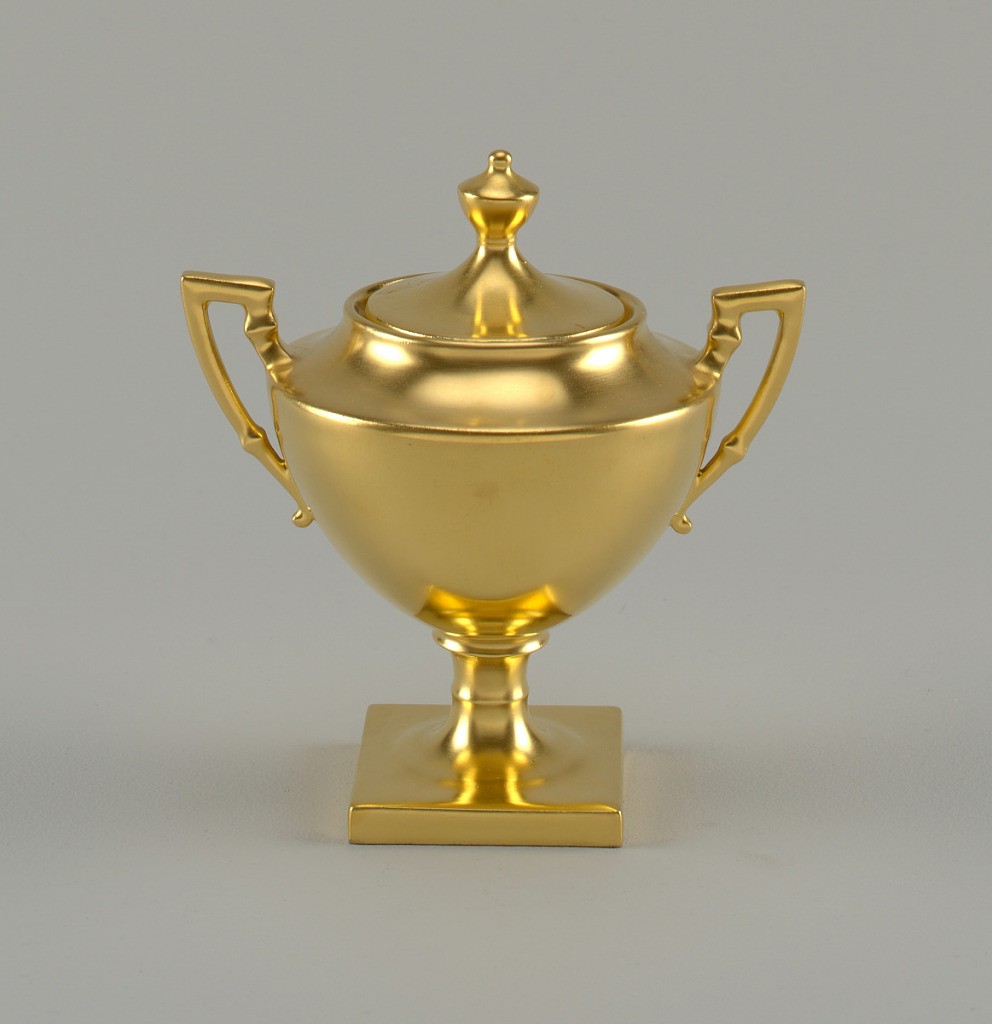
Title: Healey Gold
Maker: Chryso-Ceramics, American, 1892 - 1920
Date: ca. 1893
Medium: Gilt porcelain
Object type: Jar and lid
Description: sugar jar